Here is the wavelet time-frequency representation (scalogram) of a rolling-element bearing's vibration measurement. Classify the bearing condition as one of: normal, inner_race, outer_race, ball.
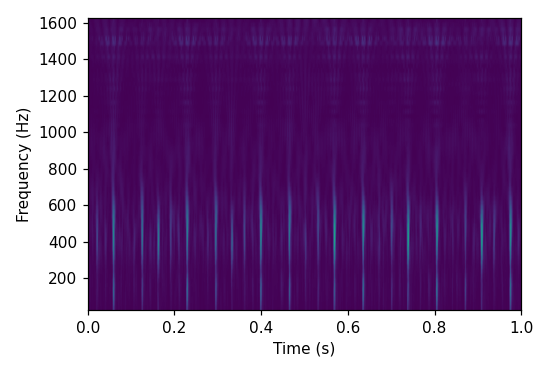
Answer: outer_race